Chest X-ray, PA view. Patient: 70 years old, sex M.
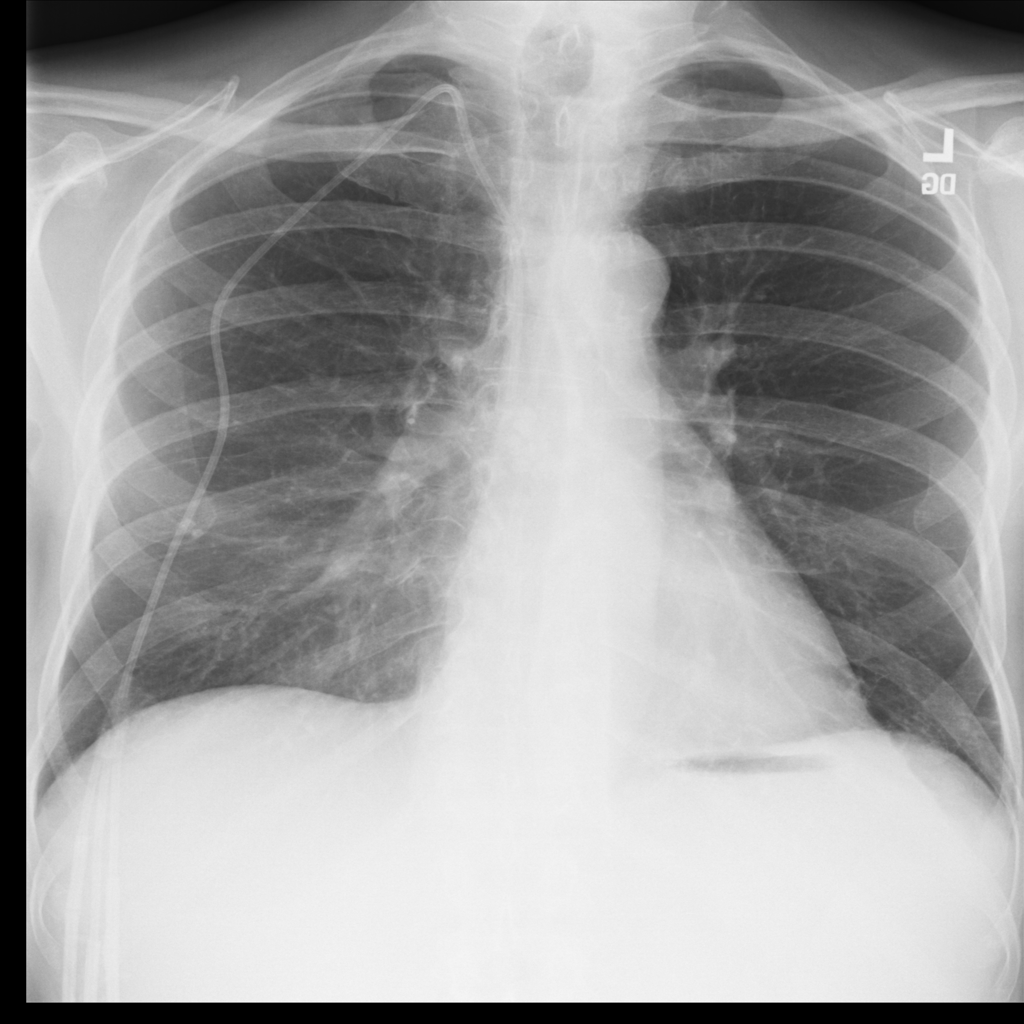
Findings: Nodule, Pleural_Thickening